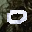
Label: 0